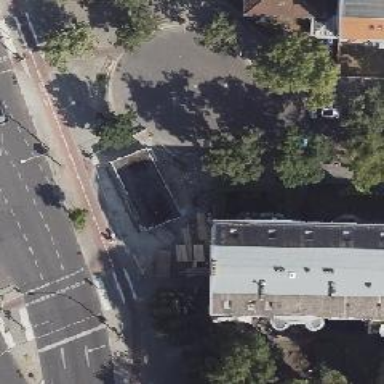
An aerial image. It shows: Subway entrance.